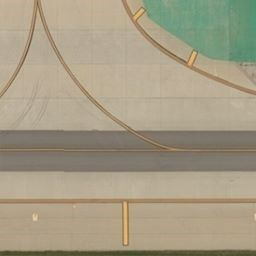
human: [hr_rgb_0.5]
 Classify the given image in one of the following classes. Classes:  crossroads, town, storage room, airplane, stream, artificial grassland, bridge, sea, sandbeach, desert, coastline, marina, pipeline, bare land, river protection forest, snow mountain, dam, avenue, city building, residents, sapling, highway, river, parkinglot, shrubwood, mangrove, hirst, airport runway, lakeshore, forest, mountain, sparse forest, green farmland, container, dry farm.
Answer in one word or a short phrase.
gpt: airport runway